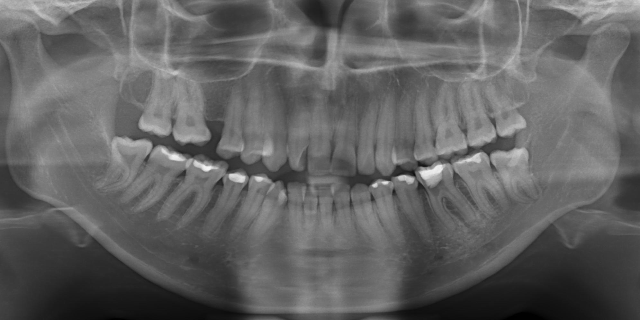
adult